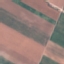
Label: AnnualCrop